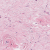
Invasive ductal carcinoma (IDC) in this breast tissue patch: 0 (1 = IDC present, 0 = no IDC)